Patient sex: M
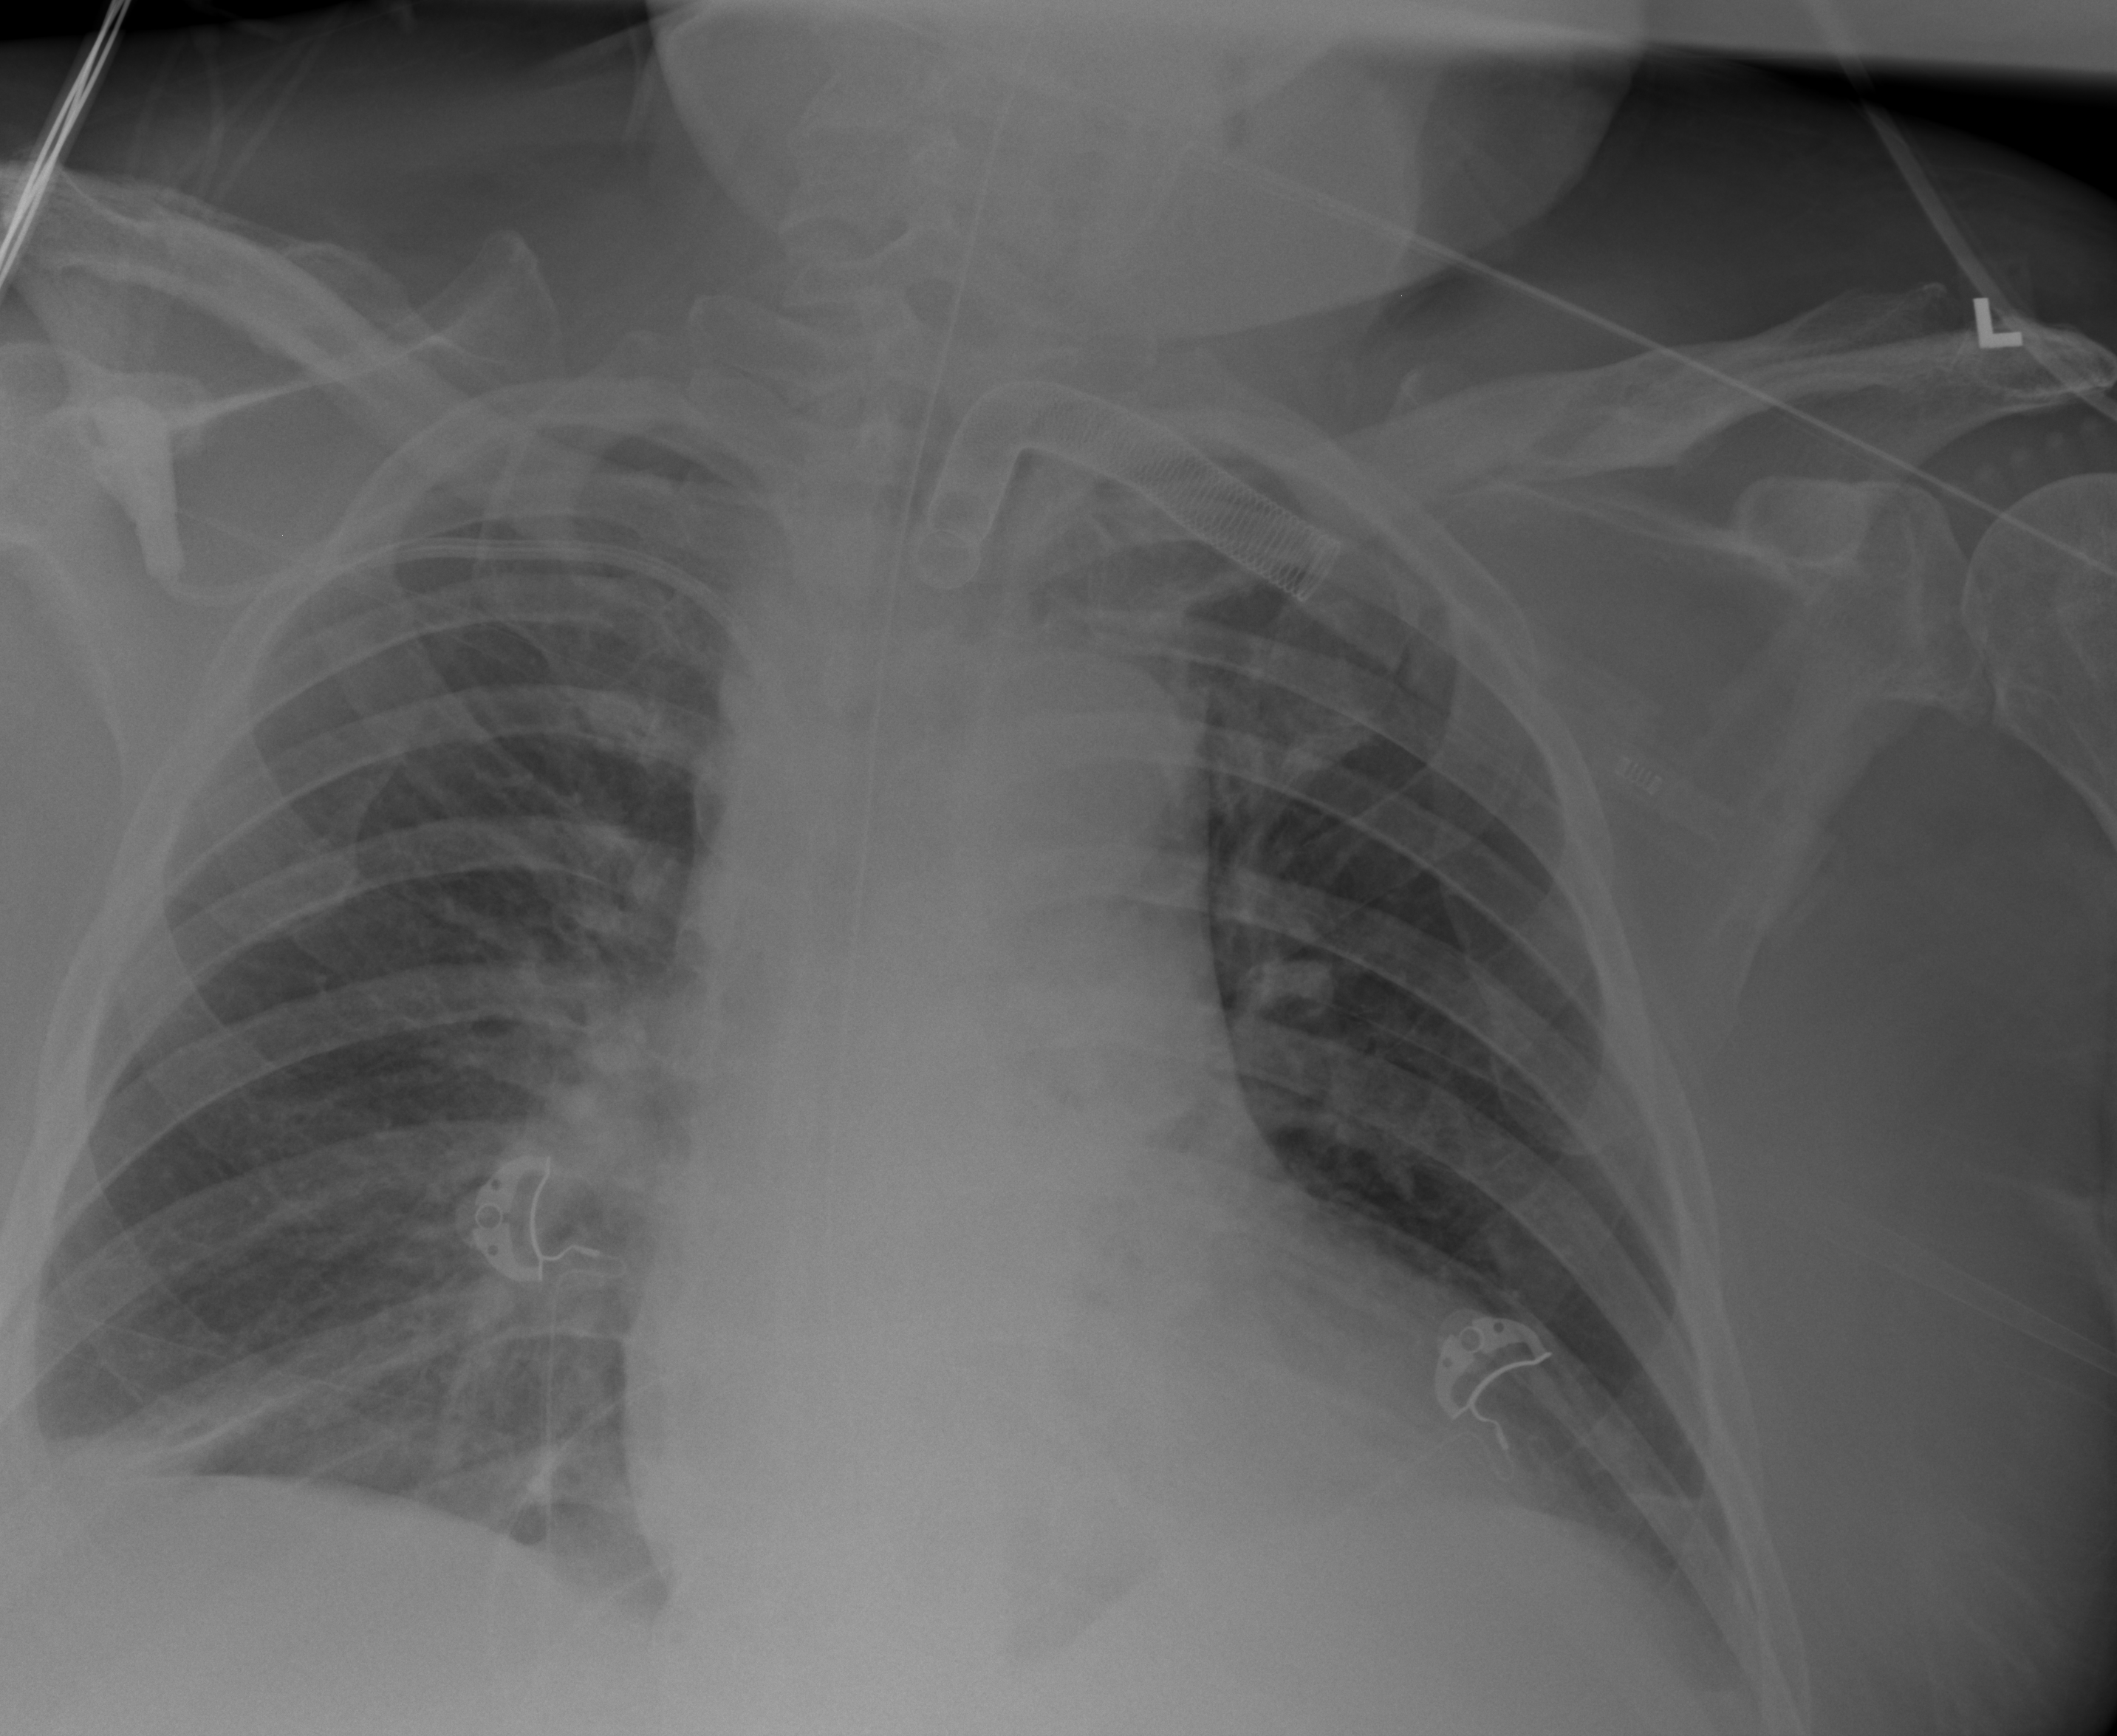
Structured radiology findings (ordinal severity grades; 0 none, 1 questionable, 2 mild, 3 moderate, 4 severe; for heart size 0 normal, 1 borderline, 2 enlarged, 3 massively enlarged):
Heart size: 0
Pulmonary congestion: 2
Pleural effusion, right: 1
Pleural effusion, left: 0
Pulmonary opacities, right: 2
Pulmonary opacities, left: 0
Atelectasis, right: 2
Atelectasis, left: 2